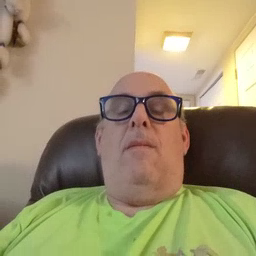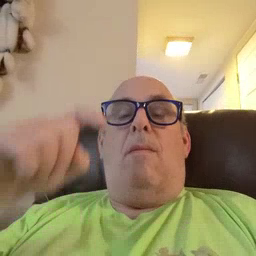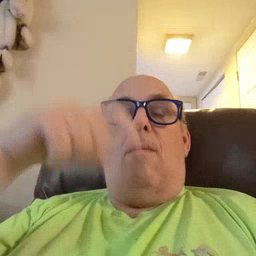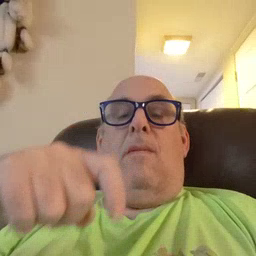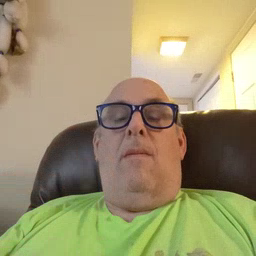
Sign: time